Field crop: maize
Growth stage: 2
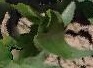
Species: maize